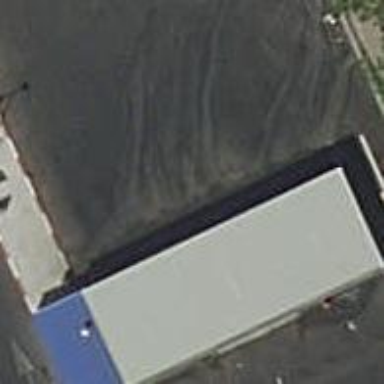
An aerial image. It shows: Fuel station.